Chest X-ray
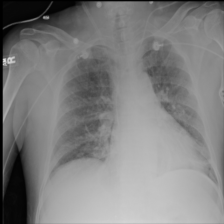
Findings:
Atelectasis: negative
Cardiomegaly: negative
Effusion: negative
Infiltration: negative
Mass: negative
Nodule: negative
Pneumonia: negative
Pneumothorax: negative
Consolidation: negative
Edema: negative
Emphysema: negative
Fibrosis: negative
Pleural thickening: negative
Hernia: negative